Question: I need to parse xml (xmldata) from one database ( sql server ) then extract and load them up to a clean table and store them to another database ( mysql ) using python
Here's my code
'''
import pyodbc
from lxml import etree
from StringIO import StringIO
con_c = pyodbc.connect('DSN=database1;Database=y;UID=x;PWD=y')
con_a = pyodbc.connect('DSN=database2;Database=x;UID=x;PWD=y')
cur_a = con_a.cursor()
cur_c = con_c.cursor()
cur_c.execute("""
select top 100
id,
xmldata
from table1
""")
rows_c = cur_c.fetchall()
for row in rows_c:
x = str(row.xmldata)
root = etree.fromstring(x)
build_text_list = etree.XPath("//text()")
texts = build_text_list(root)
print((texts))
'''
Now.. here's what I am stuck with. "texts" is now "list" of value ... that I can print
[scott,xx,...]
them out, but how can I store the lists into Database2

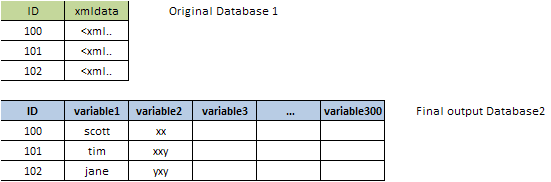
Answer: '''
con_a.execute("INSERT INTO table2 (variable1, variable2) VALUES(?, ?)", *texts[:2])
con_a.commit()
'''
or use <URL>
'''
params = [ ('A', 1), ('B', 2) ]
con_a.executemany("insert into t(name, id) values (?, ?)", params)
con_a.commit()
'''
Some additional thoughts:
- variable1, variable2 and so on are bad choices for column names.- There may be limits on how many column names and escape parameters (the question marks) you can use.- 300 columns in one table seems like an awful lot and can be a sign of bad design.
So I hope you will keep your tables <URL> and give the table's columns meaningful names. Also, be aware there's an easier to use Mysql adaptor for python called MySQLdb. It lets you avoid the connection string trouble.